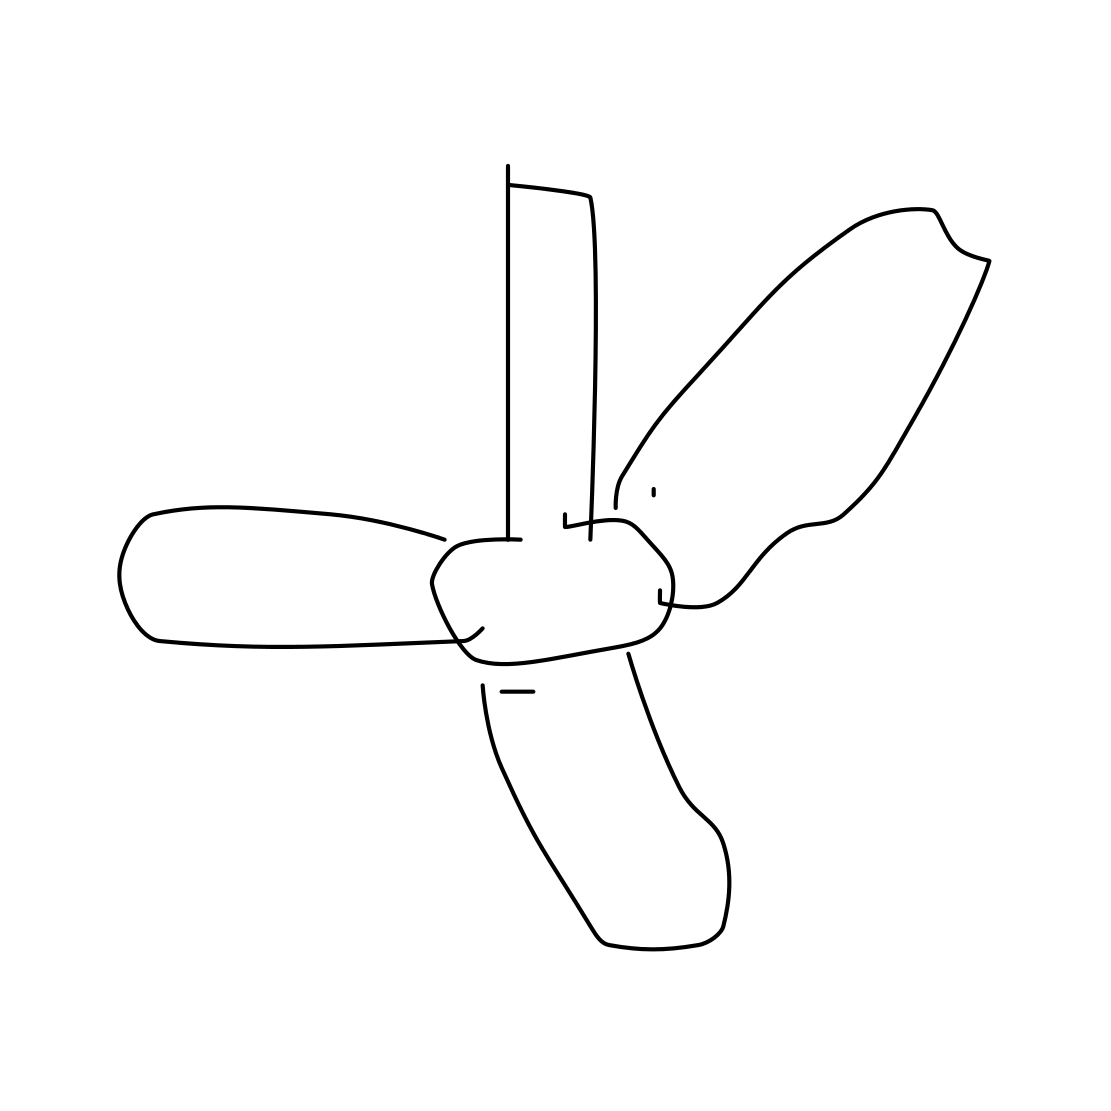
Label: fan